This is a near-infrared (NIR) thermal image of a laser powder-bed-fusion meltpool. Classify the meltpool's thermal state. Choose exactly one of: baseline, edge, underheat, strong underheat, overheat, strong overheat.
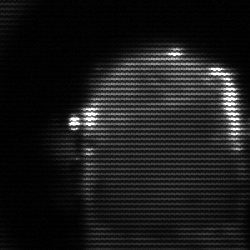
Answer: baseline